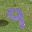
Label: 9